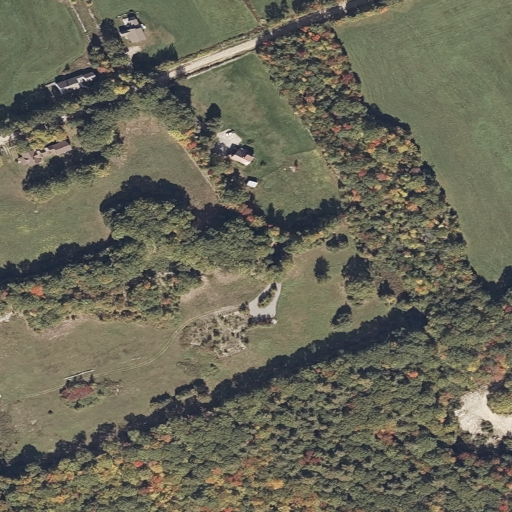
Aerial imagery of mountain in Maine named Mount Mica containing deciduous forest, mixed forest, pasture, shrub, open development, evergreen forest, low intensity development, and medium intensity development